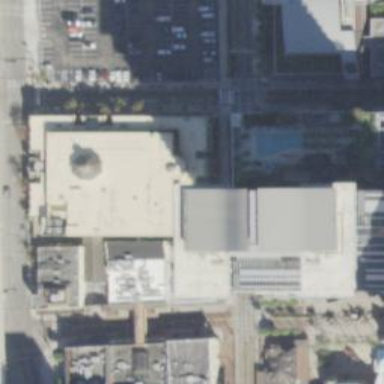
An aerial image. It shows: Part of building.